Field crop: tomato
Growth stage: 1
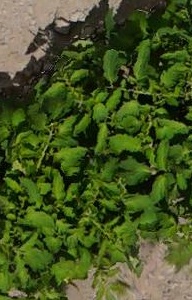
Species: tomato